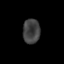
Tissue: skin
Cell type: Epithelial cells
Senescence score: 0.2473
Nuclear area (px): 415
Mean DAPI intensity: 65.214